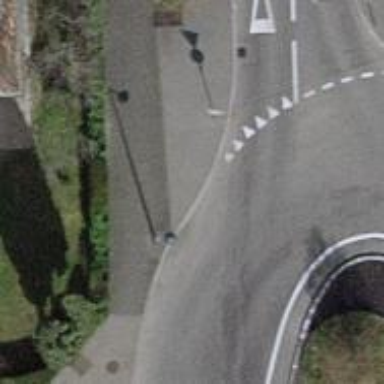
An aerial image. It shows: Tertiary road with asphalt surface leading to roundabout junction.